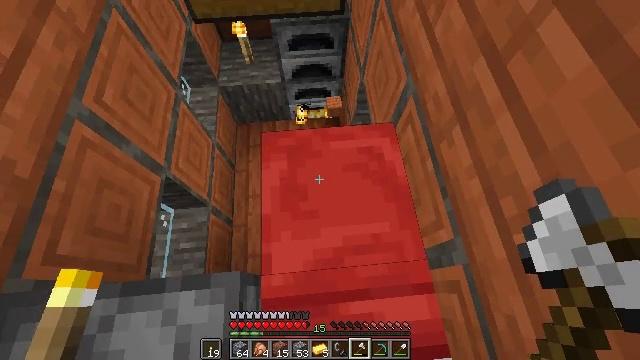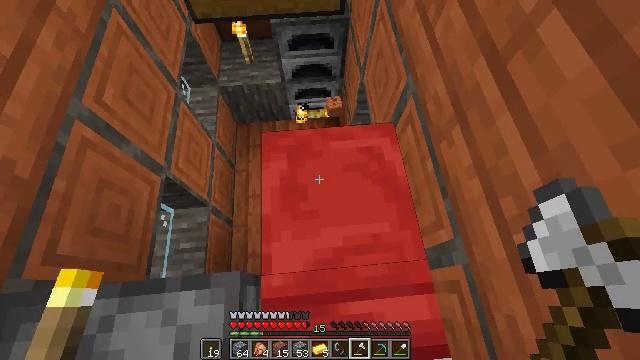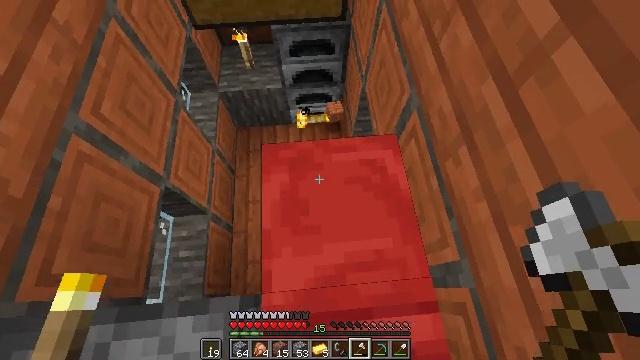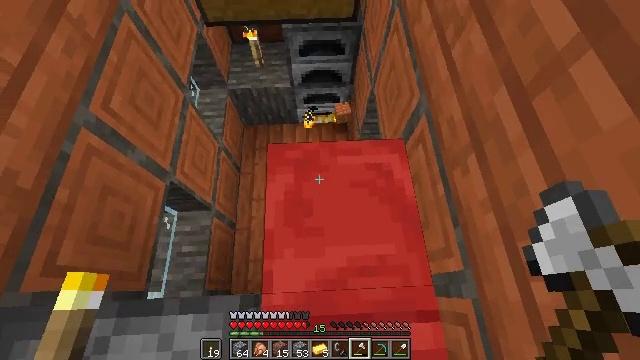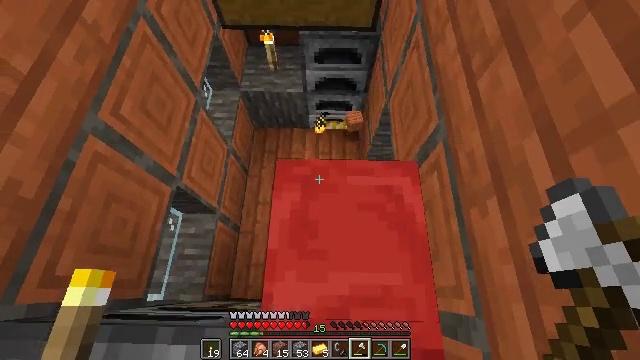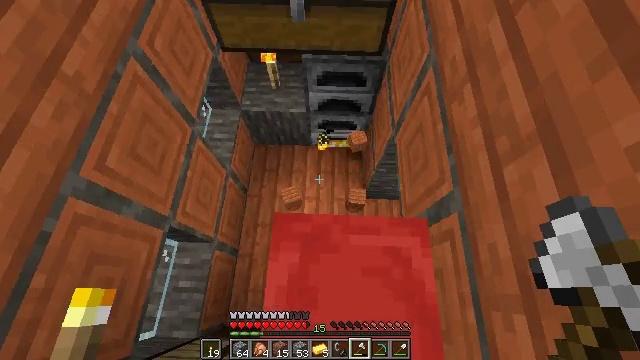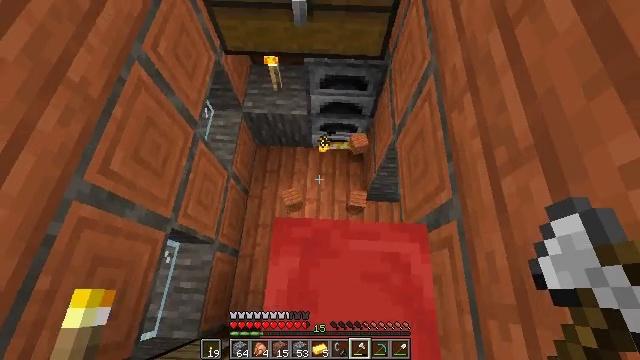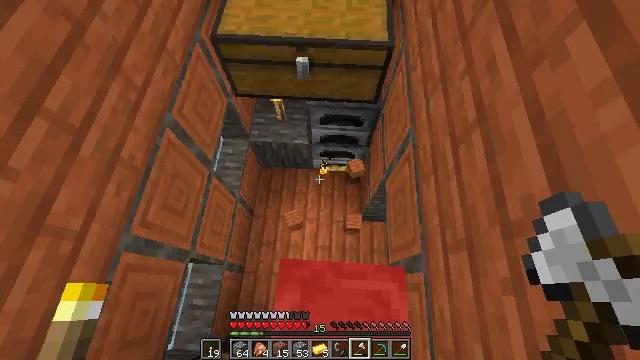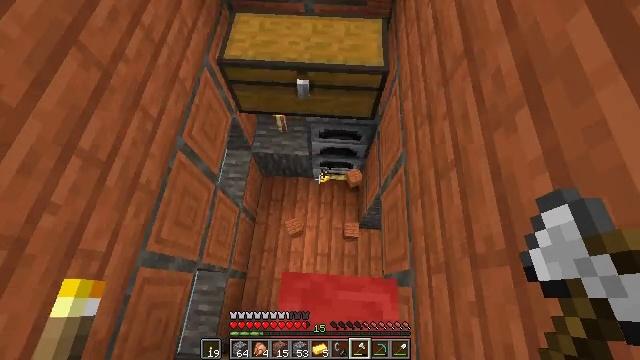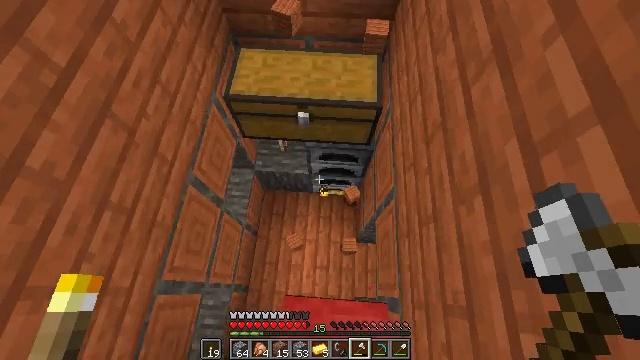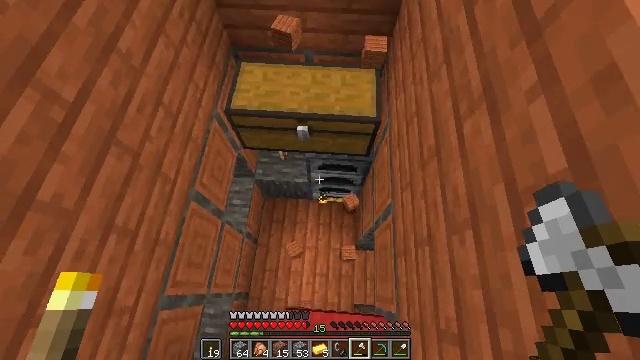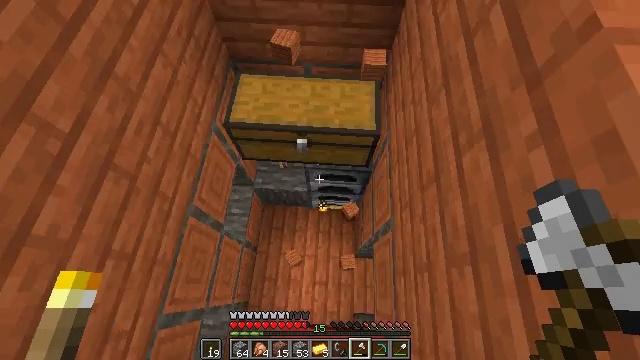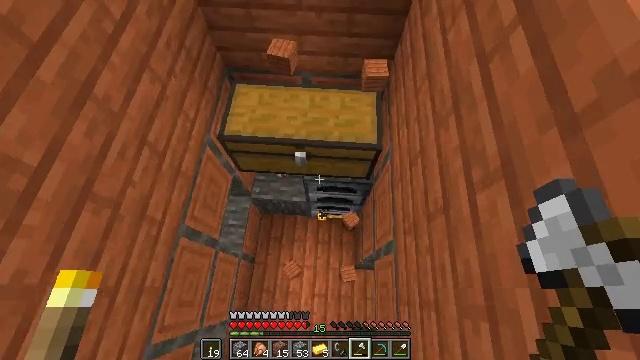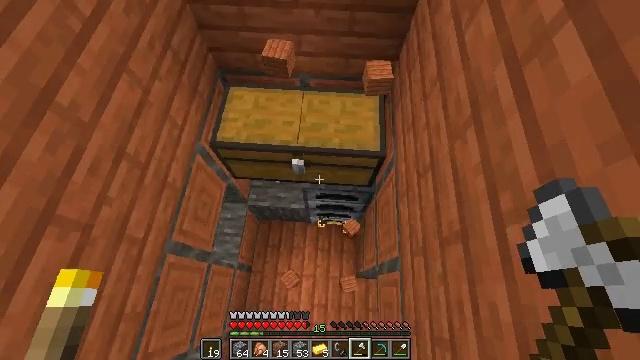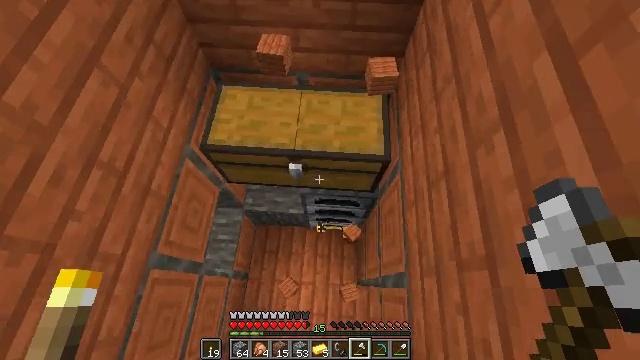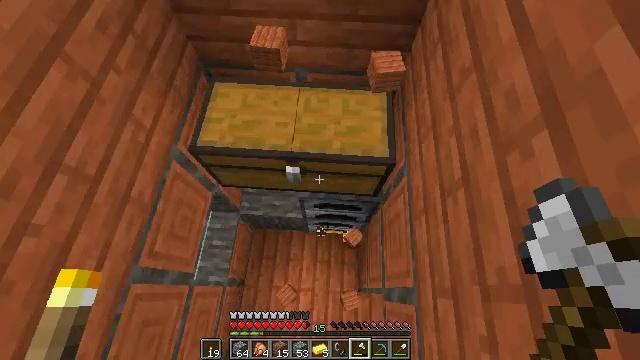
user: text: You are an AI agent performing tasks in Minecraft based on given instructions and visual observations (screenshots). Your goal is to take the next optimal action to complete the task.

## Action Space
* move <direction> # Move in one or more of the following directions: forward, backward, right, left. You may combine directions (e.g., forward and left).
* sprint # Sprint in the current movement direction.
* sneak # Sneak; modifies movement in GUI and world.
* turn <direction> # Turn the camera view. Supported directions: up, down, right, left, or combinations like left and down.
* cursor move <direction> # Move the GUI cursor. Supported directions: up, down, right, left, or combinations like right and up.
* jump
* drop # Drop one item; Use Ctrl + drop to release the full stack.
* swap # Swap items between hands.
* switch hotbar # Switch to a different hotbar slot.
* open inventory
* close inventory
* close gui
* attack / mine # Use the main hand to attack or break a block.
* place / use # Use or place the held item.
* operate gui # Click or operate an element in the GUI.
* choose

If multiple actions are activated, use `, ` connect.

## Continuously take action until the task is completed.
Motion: motion action
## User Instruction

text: Use acacia planks to craft an acacia slab.
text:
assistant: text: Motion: no_op
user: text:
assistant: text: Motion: move forward
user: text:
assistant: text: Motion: move forward, turn left
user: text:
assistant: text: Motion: move forward, turn left
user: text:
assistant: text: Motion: move forward, turn left
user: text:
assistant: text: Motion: move forward, jump
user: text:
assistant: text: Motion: move forward, jump
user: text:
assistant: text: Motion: move forward, jump
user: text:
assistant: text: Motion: move forward, jump
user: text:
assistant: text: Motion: move forward, jump
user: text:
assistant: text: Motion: move forward, jump
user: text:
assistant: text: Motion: move forward, jump
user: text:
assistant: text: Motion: move forward, jump
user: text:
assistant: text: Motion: move forward, jump
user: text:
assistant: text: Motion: move forward, jump
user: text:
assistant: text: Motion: move forward, jump
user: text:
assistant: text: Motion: move forward, jump
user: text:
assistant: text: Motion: move forward, jump
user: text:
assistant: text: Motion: move forward
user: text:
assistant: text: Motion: turn right
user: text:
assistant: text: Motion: turn up
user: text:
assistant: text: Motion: turn right and up
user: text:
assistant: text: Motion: turn right and up
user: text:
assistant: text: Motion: turn left and up
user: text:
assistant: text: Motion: turn left and up
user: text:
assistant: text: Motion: turn left and up
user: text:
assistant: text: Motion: turn left and up
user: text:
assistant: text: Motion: turn left and up
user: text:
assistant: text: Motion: turn left and up
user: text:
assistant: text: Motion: turn left and up